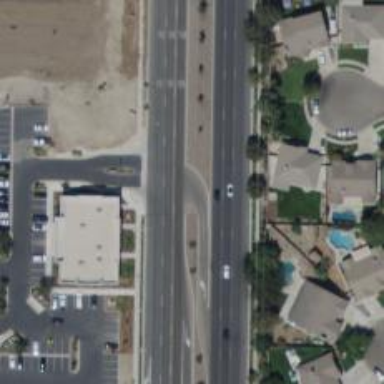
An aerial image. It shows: Secondary link road with asphalt surface.